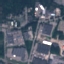
Label: Industrial